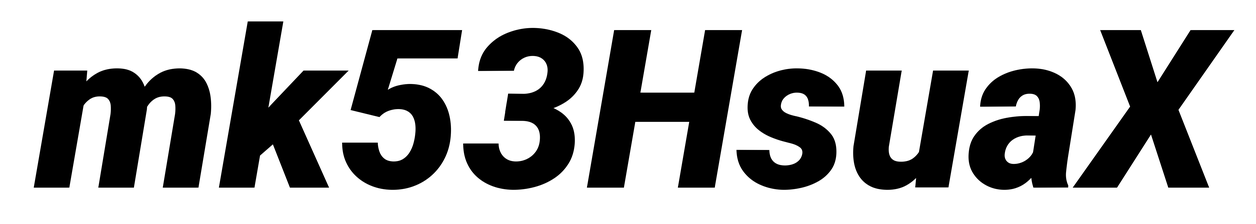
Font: Roboto-Italic_Black_Italic